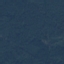
Label: Forest